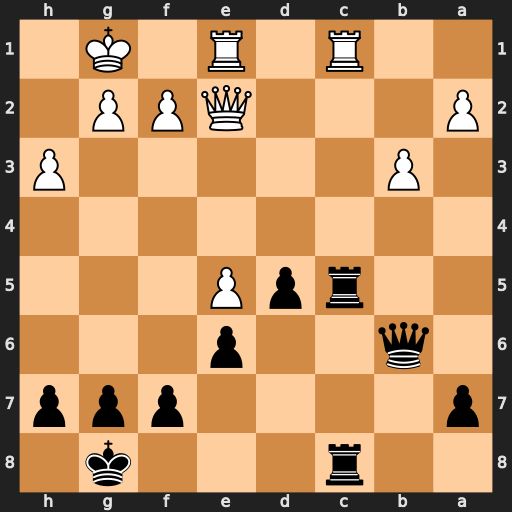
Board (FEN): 2r3k1/p4ppp/1q2p3/2rpP3/8/1P5P/P3QPP1/2R1R1K1
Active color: b
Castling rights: -
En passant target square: -
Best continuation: Rxc1 Rxc1 Rxc1+